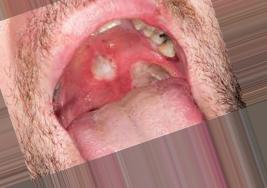
Condition: Mouth Ulcer